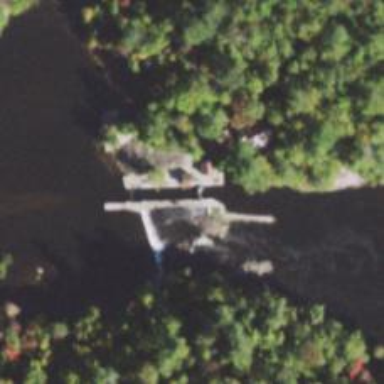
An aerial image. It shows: Lock gate on waterway.